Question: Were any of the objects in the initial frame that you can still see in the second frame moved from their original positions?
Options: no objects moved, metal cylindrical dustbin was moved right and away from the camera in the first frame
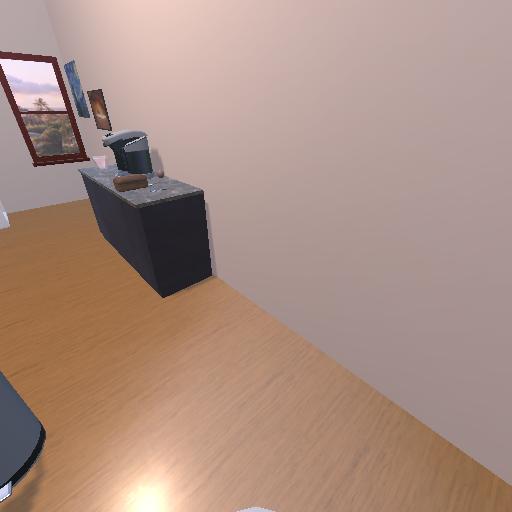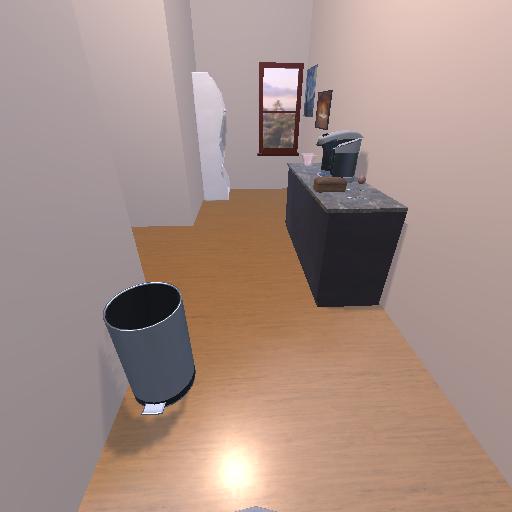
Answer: no objects moved